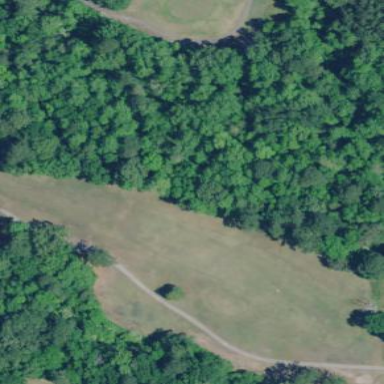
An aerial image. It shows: Grassy area designated as golf fairway.